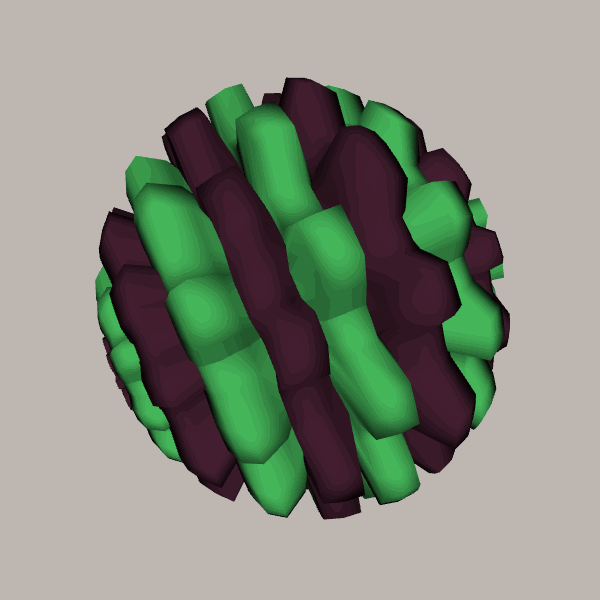
Background: light